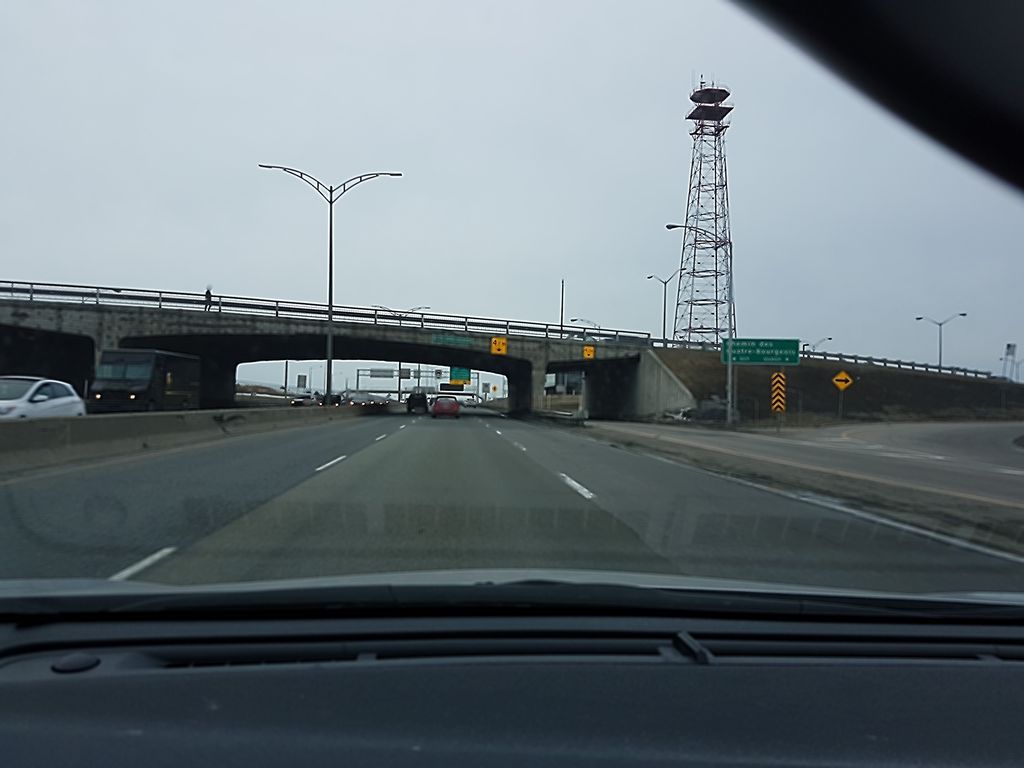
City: quebec_city